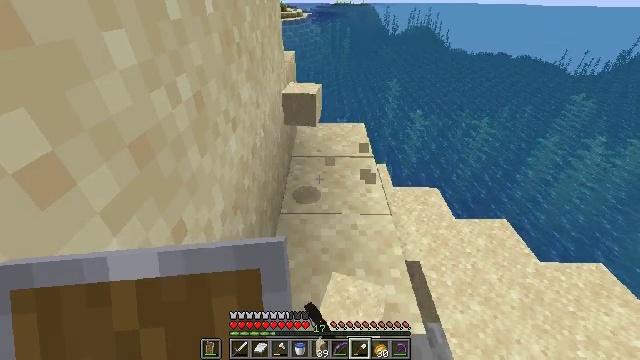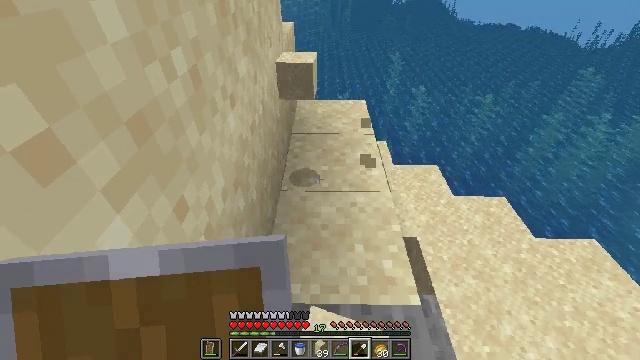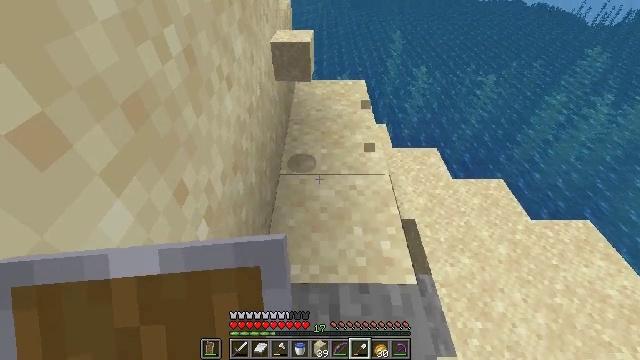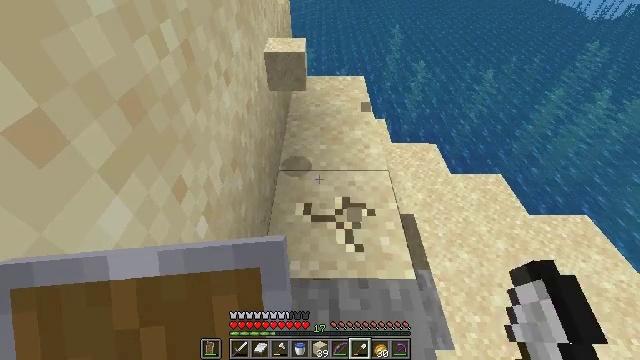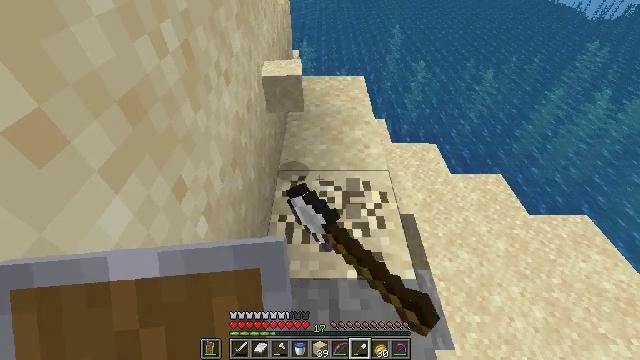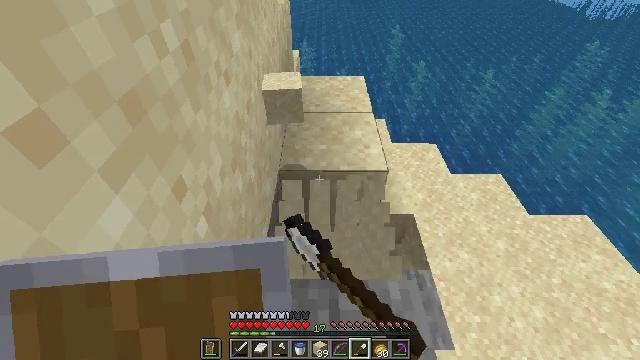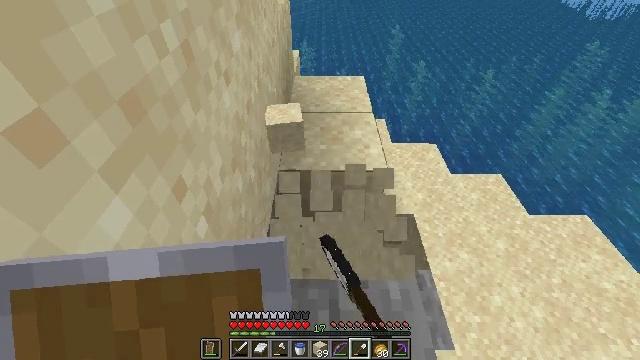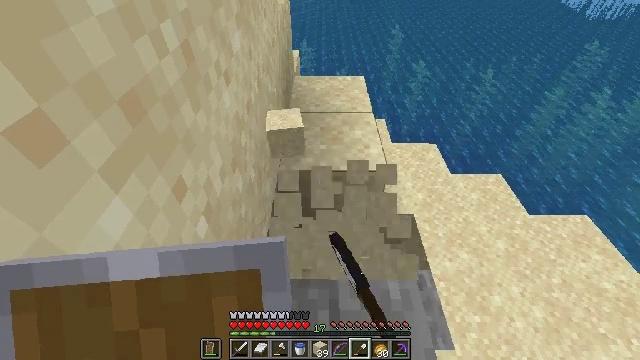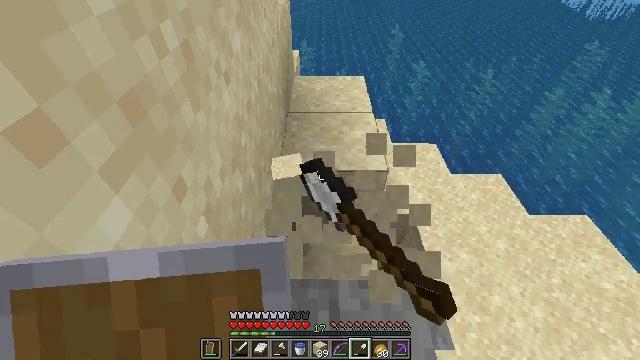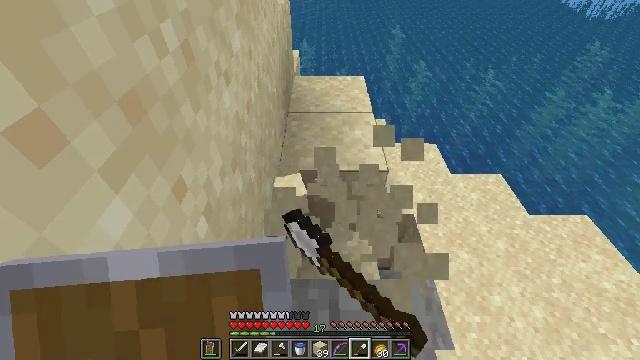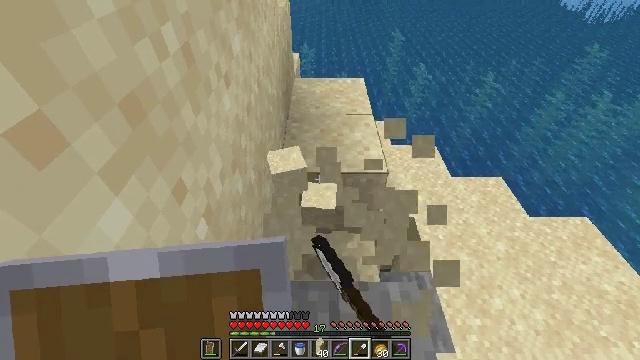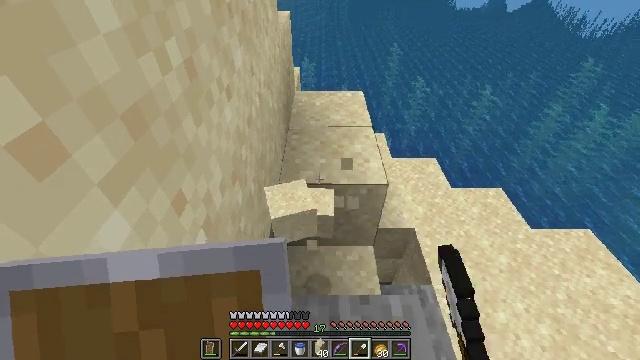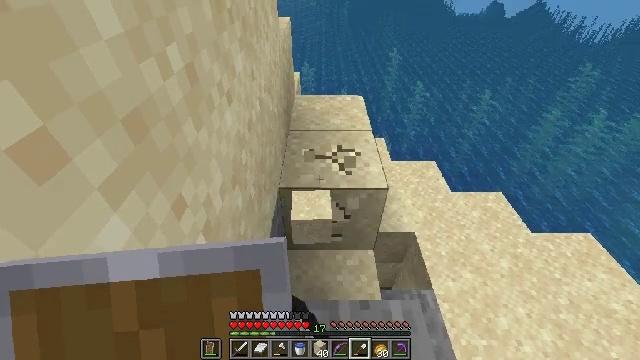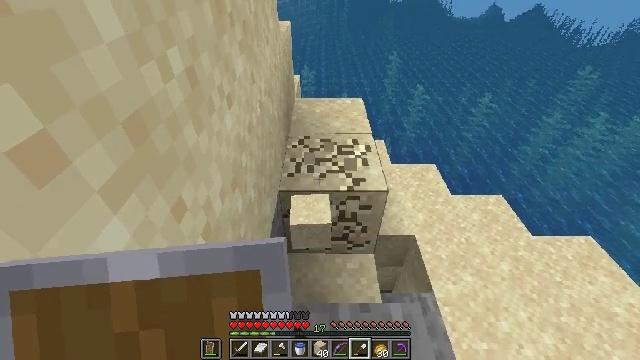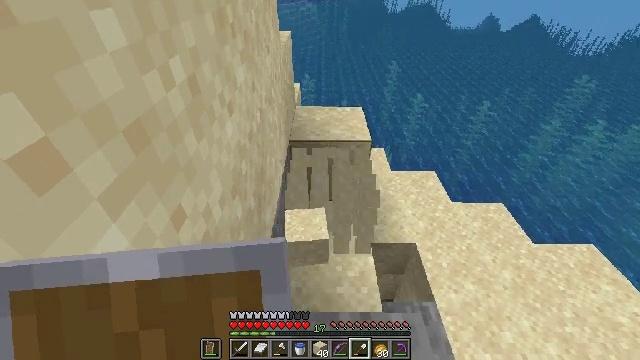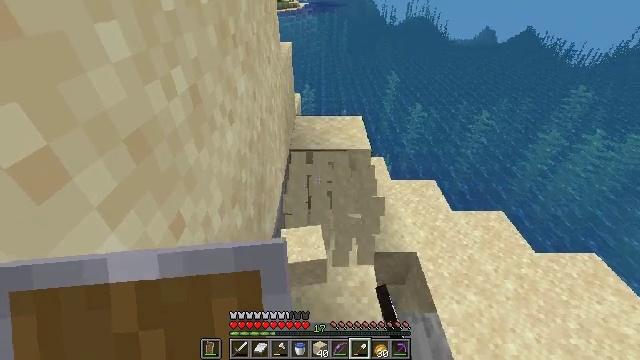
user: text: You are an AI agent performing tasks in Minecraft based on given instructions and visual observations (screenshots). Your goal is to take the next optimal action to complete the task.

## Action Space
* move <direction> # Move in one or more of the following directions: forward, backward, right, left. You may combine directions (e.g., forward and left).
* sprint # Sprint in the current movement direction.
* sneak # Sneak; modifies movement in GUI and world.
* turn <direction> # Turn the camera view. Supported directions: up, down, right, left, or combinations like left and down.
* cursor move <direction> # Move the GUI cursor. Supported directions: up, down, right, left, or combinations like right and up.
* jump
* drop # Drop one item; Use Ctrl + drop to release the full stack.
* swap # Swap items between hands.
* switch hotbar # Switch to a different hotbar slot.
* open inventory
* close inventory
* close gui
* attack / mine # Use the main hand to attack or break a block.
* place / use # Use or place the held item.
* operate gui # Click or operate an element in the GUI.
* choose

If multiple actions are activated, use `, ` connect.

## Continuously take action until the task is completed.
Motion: motion action
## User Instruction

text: Attack the ground to gather sand.
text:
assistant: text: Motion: turn down
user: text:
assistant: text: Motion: turn down
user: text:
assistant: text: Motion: attack / mine
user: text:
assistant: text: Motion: attack / mine
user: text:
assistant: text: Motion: attack / mine
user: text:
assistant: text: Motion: attack / mine
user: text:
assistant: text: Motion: attack / mine
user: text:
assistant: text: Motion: attack / mine
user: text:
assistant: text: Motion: attack / mine
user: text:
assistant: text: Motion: attack / mine
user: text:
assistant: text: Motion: turn up, attack / mine
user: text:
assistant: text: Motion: attack / mine
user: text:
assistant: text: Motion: attack / mine
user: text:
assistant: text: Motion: turn up, attack / mine
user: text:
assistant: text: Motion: turn up, attack / mine
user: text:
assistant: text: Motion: move forward, attack / mine
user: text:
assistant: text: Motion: move forward, attack / mine
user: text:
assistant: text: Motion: move forward, attack / mine
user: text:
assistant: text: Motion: attack / mine
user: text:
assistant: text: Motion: attack / mine
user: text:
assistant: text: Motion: attack / mine
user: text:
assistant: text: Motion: attack / mine
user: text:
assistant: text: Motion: attack / mine
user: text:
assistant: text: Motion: attack / mine
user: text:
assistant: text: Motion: attack / mine
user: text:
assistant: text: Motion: no_op
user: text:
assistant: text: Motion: turn down
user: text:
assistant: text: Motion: turn down
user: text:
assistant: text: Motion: turn down
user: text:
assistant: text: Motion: turn down